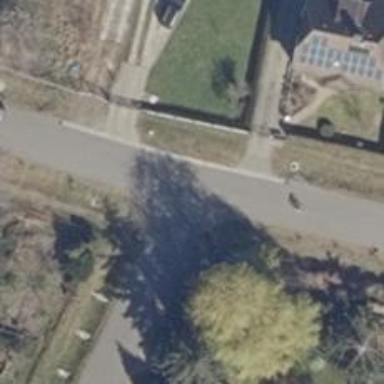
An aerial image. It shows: Smooth asphalt road in residential area.